Question: Count the number of objects in the diagram.
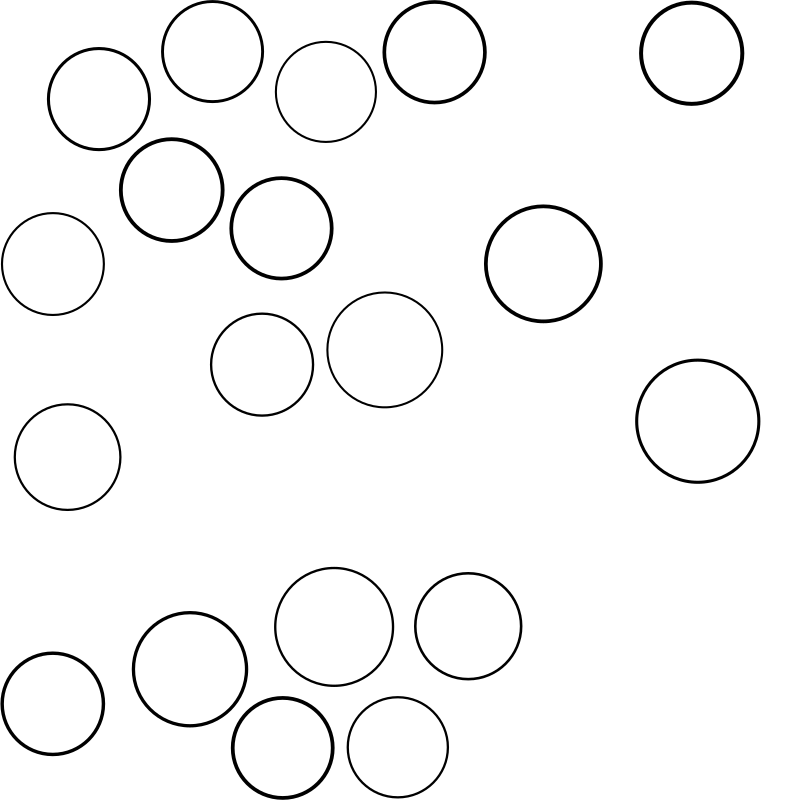
Answer: 19